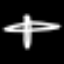
Label: airplane